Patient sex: M
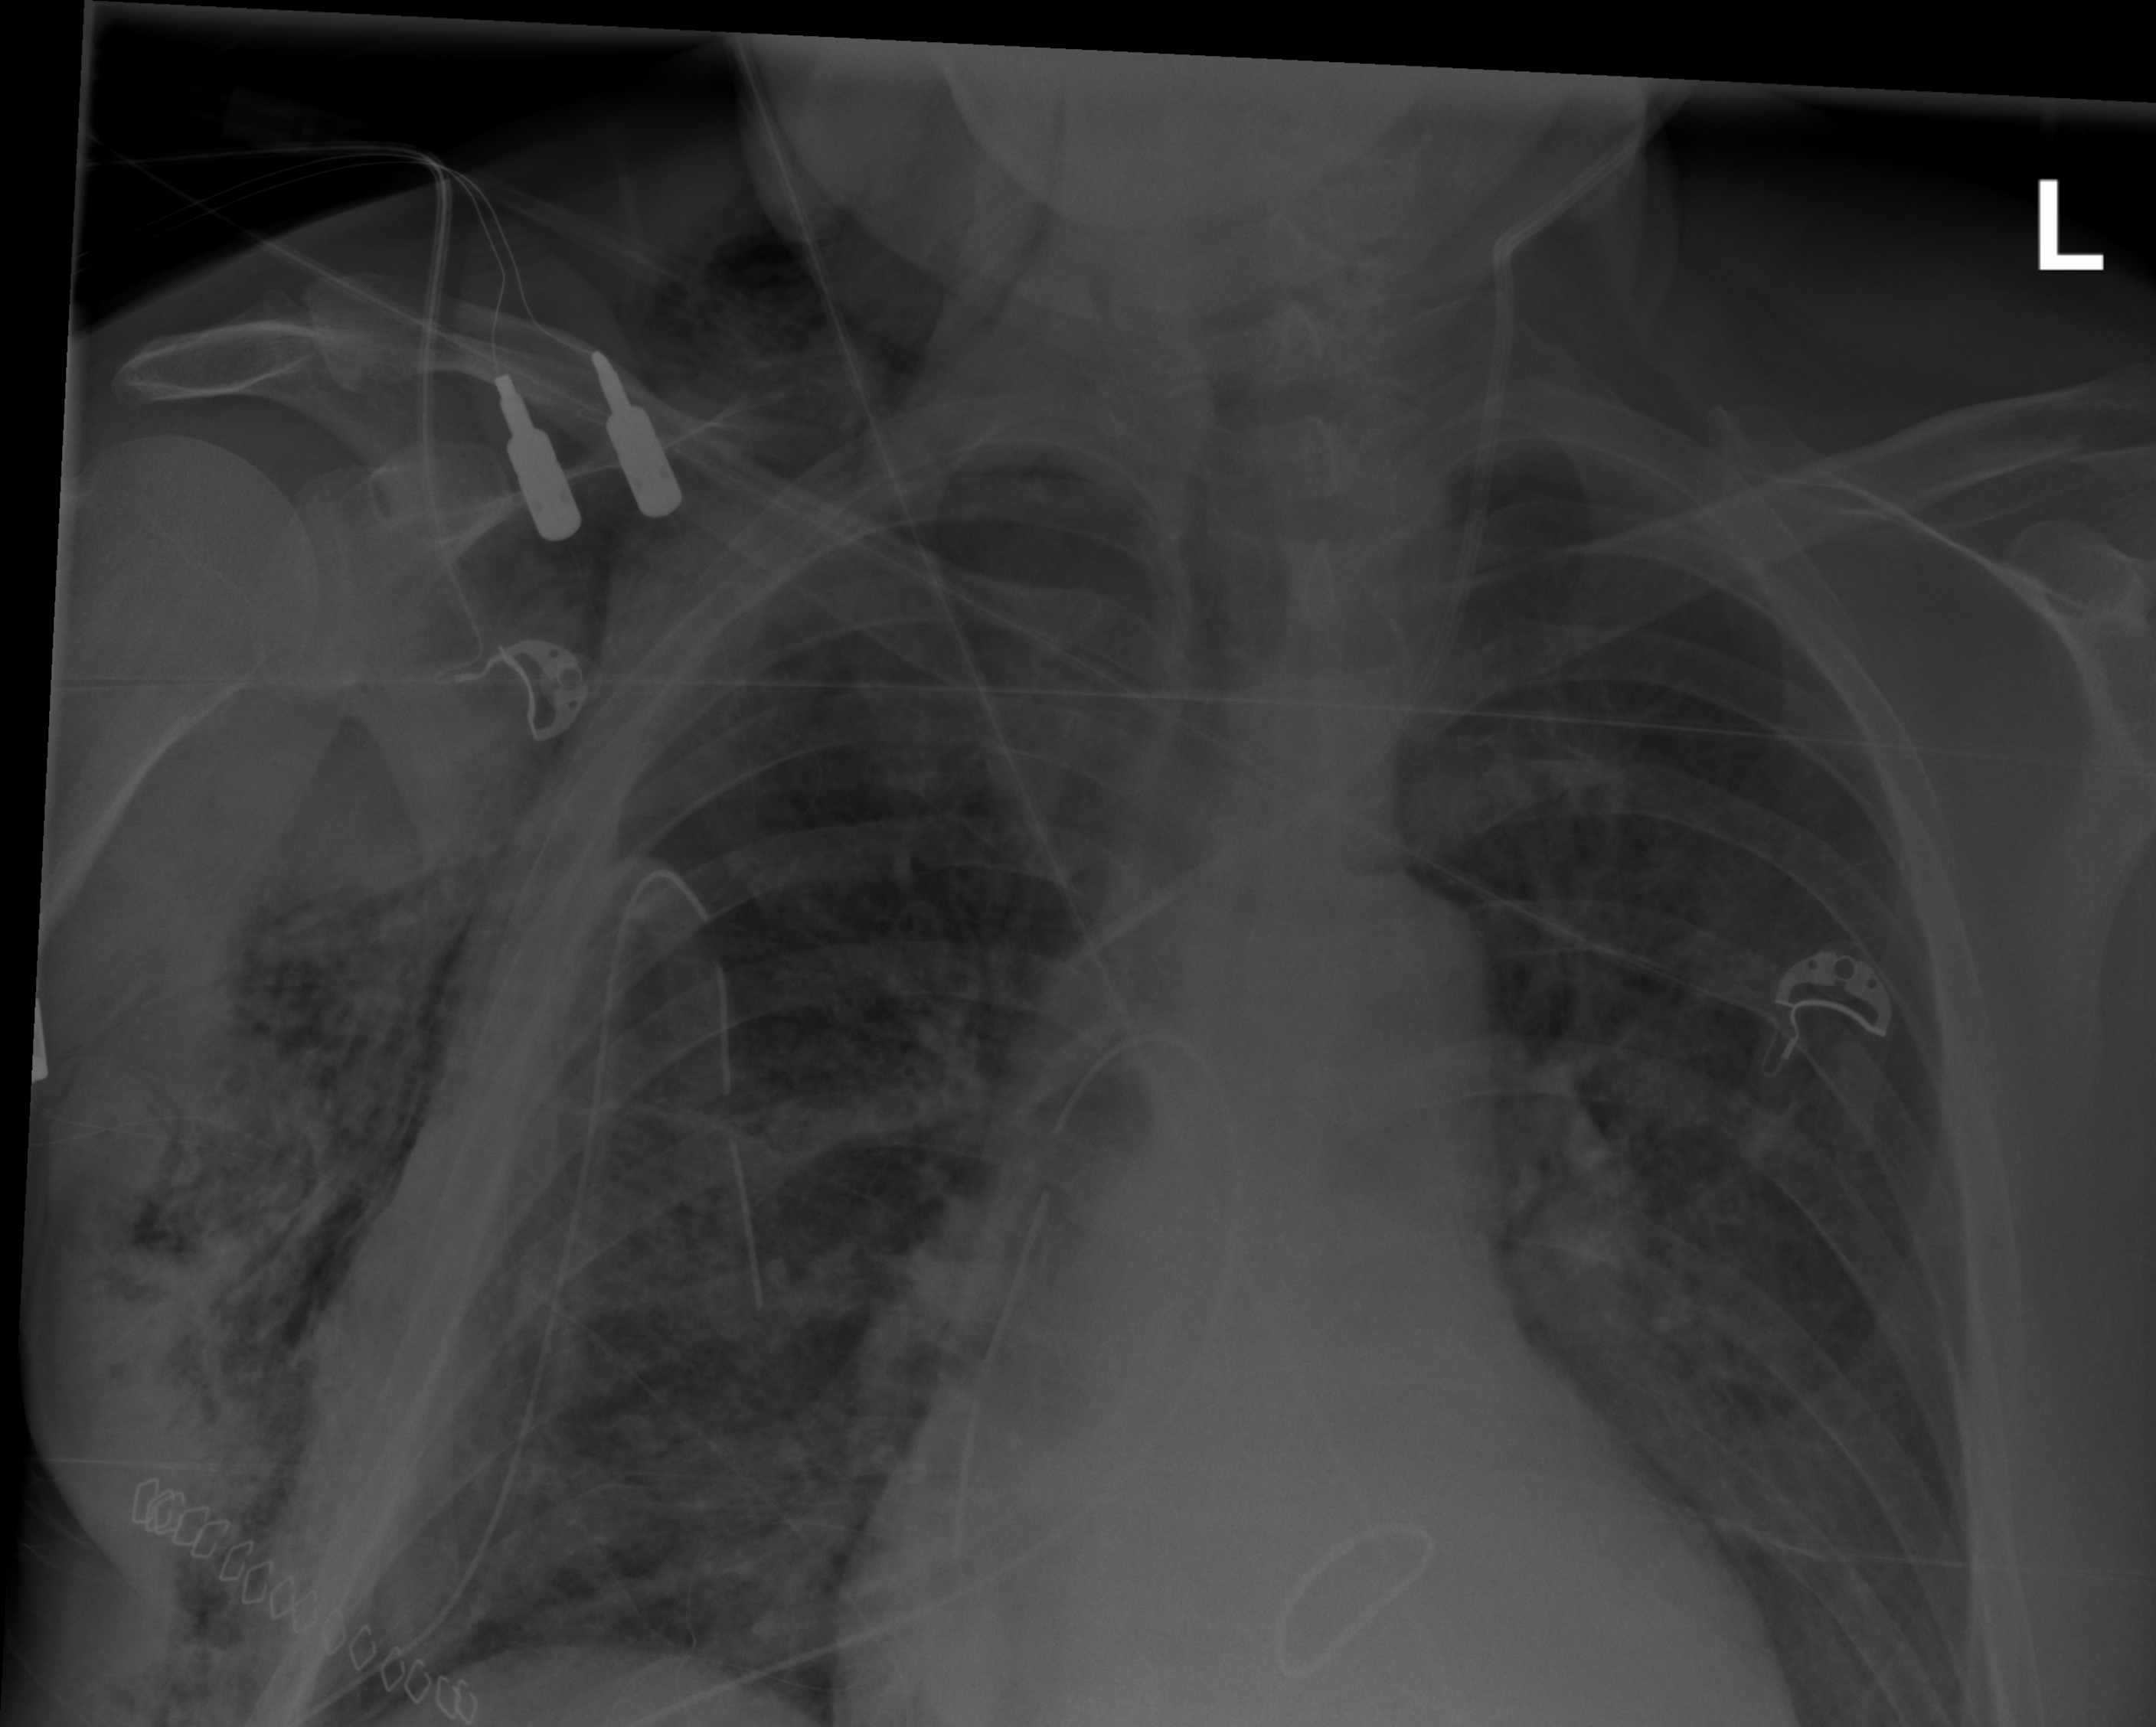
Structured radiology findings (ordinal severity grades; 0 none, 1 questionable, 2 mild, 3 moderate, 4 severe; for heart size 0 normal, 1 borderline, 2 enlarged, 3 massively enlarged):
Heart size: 1
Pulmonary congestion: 0
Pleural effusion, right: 2
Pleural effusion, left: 0
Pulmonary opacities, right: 2
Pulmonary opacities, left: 2
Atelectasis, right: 2
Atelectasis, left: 2